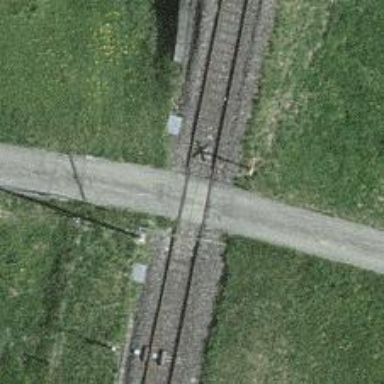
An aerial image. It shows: Level crossing with saltire marking.